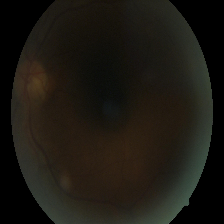
Diabetic retinopathy grade: Moderate